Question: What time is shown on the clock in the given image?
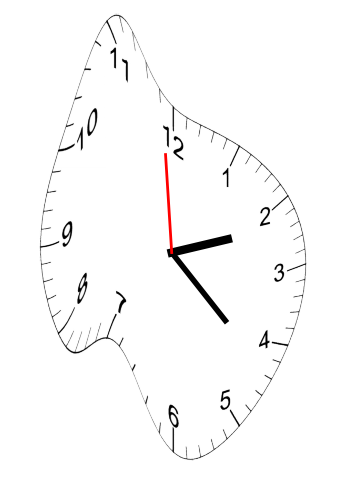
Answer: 02:21:59